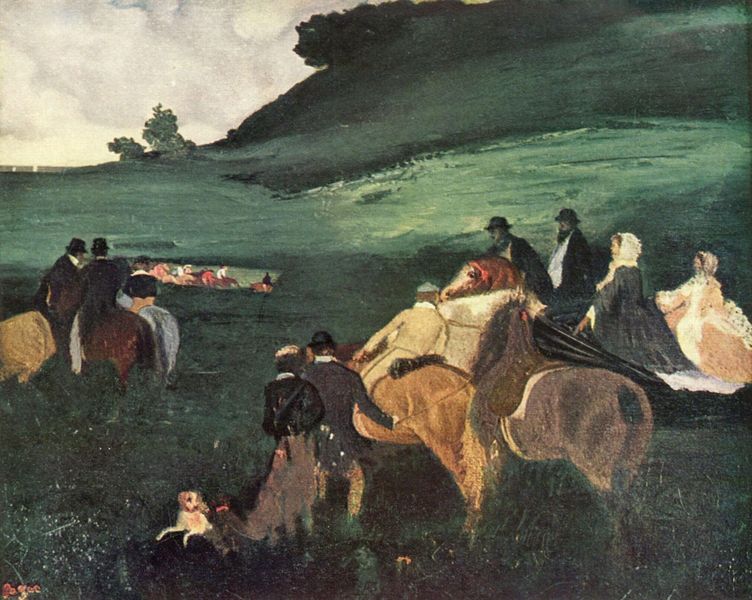
Titel: Reiter in einer Landschaft
Künstler: Edgar Degas
Standort: Zürich.
Institution: Stiftung Sammlung E.G. Bührle
Schlagwörter: baum, berg, blau, dunkel, gewitter, gruppe, himmel, mann, schatten, umhang, weiß, wolken, bäume, frauen, gelb, grün, landschaft, menschen, ocker, sitzen, abend, ausschnitt, blumen, braun, damen, degas, frankreich, frau, grau, hell, hut, hüte, kleid, kleider, licht, männer, nacht, orange, schwarz, toulouse lautrec, ausblick, dame, gras, hund, hunde, rasen, tuch, wiese, wolke, beige, gesellschaft, herren, rock, bart, hose, faru, mensch, herr, feld, halme, horizont, hügel, natur, wind, gehen, sonne, mantel, tücher, decke, kind, personen, person, england, rosa, tal, wald, bauern, pferd, pferde, reiter, ausritt, mähne, rappe, reiten, ritt, sattel, schweif, zügel, hündchen, kopfbedeckung, rückenansicht, röcke, hosen, berge, hang, violett, halm, ausflug, hügellandschaft, picknick, rast, kutsche, grube, lehnen, kopftuch, manet, bauer, gruppen, loch, mäntel, lautrec, jagd, schimmel, wellig, rückenfiguren, landschaftsbild, gruft, jäger, grab, jagdhund, ross, rosse, kopftücher, brauner, umhänge, landpartie, rösser, führen, matten, paare, traben, galoppieren, jags, reiterinnen, partie, gesellschaf, owlke, reitgesellschaft